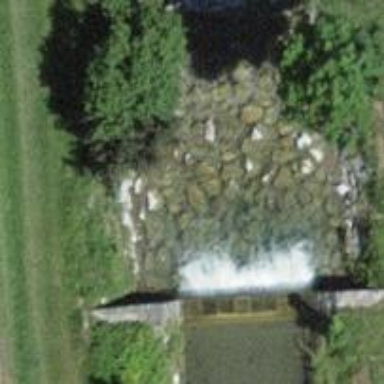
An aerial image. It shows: Weir along the waterway.